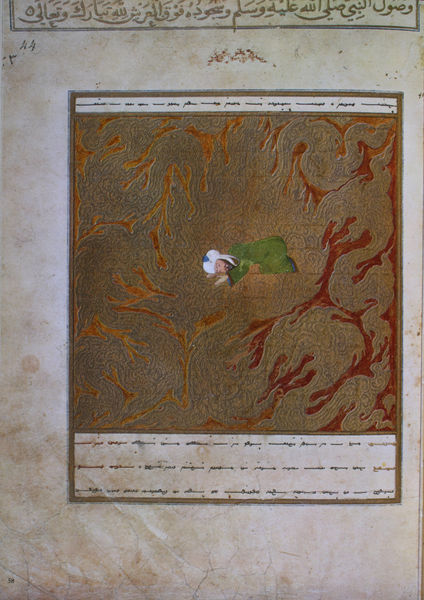
Titel: Miradschname(Buch der Himmelfahrt). Die Anbetung des Gottes Thron
Künstler: Herat (Chorasan)
Standort: Paris
Institution: Bibliothèque Nationale.
Schlagwörter: baum, blau, blätter, feuer, gott, hand, mann, schlaf, umhang, vogel, weiß, bäume, grün, ocker, braun, grau, hintergrund, hut, licht, mund, nase, orange, rot, tuch, beige, malerei, muster, ornament, teppich, jacke, mütze, augen, falten, gesicht, kleidung, mensch, rahmen, bild, boden, auge, gewand, gold, mantel, stoff, stoffe, person, pflanzen, wald, kopfbedeckung, farbig, schrift, papier, liegen, schlafen, schlafend, mauer, linien, schriftzug, ornamente, verzierung, liegend, fallen, striche, buch, orient, orientalisch, rechteck, flammen, linie, kauernd, asien, illustration, text, buchstabe, buchstaben, knien, strich, offenbarung, beschriftung, beten, gebet, verziert, pergament, arabisch, zahl, ziffer, hölle, geäst, fall, sturz, vision, verbeugung, schriftrolle, zentrum, golden, ornamentik, turban, miniatur, prophet, schlafender, quadrat, arabien, islam, osmanisch, labyrinth, araber, wals, zentriert, wörter, schläft, liegender, buchmalerei, kaftan, krakelee, persisch, sure, mohammed, ägypthen, arabische schrift, osman, pflanzuen, alah, gaold, perso